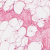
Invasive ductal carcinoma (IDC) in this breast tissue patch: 0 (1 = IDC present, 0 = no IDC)